Question: I wrote this node.js server.But when I send data from android with socket.io module.But I get errors.Please help me? how can i send data(sender,message) from android to node.js server.
node.js server
'''
var io = require('socket.io').listen(8001);
var connectCounter=0;
console.log('Server running :');
// open the socket connection
io.sockets.on('connection', function (socket) {
connectCounter++;
console.log('baglanti basarili sayi:');
console.log(connectCounter);
//Recode user online
var sender;
socket.on('user-online',function(data){
console.log('user-online');
var obj = JSON.parse(data);
sender = obj.sender;
console.log(sender);
socket.broadcast.emit('online',{sender : sender});
});
socket.on('message', function(message){
console.log('on-message');
var obj = JSON.parse(message);
socket.broadcast.emit('event',{sender : obj.sender, message : obj.message});
console.log(message);
});
socket.on('disconnect', function (socket){
console.log('disconnect');
connectCounter--;
socket.broadcast.emit('offline',{sender : sender})
});
});
'''
It's a android codes.
'''
btnOK.setOnClickListener(new View.OnClickListener() {
public void onClick(View arg0) {
strUserName = edtUserName.getText().toString();
if (strUserName != null && strUserName.length() > 0 || !"".equals(strUserName)) {
Intent intent = new Intent(getApplicationContext(), ScreenChat.class);
intent.putExtra("UserName", strUserName);
startActivity(intent);
edtUserName.getText().clear();
}else {
Toast.makeText(getApplicationContext(), "user name null", Toast.LENGTH_SHORT).show();
return;
}
SocketIO socket;
try {
socket = new SocketIO("http://192.168.9.43:8001/");
socket.connect(new IOCallback() {
public void onMessage(JSONObject json, IOAcknowledge ack) {
try {
System.out.println("Server said:" + json.toString(2));
} catch (JSONException e) {
e.printStackTrace();
}
}
public void onMessage(String data, IOAcknowledge ack) {
System.out.println("Server said: " + data);
}
public void onError(SocketIOException socketIOException) {
System.out.println("an Error occured");
socketIOException.printStackTrace();
}
public void onDisconnect() {
System.out.println("Connection terminated.");
}
public void onConnect() {
System.out.println("Connection established");
}
public void on(String event, IOAcknowledge ack, Object... args) {
System.out.println("Server triggered event '" + event + "'");
}
});
// This line is cached until the connection is establisched.
socket.send("Hello Server!");
} catch (MalformedURLException e1) {
// TODO Auto-generated catch block
e1.printStackTrace();
}
}
@SuppressWarnings("unused")
public void onClick(final DialogInterface arg0, final int arg1) {
// TODO Auto-generated method stub
}
});
'''
When I click btnOK(you can see above code), I get this error:

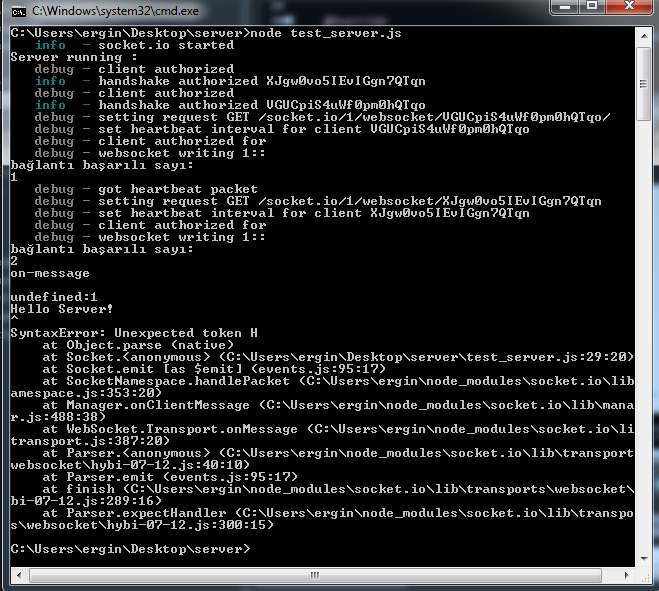
Answer: You are sending a string, and trying to parse it as JSON.
'''
socket.send("Hello Server!");
var obj = JSON.parse(message);
'''
'"Hello Server!"' is not valid JSON.